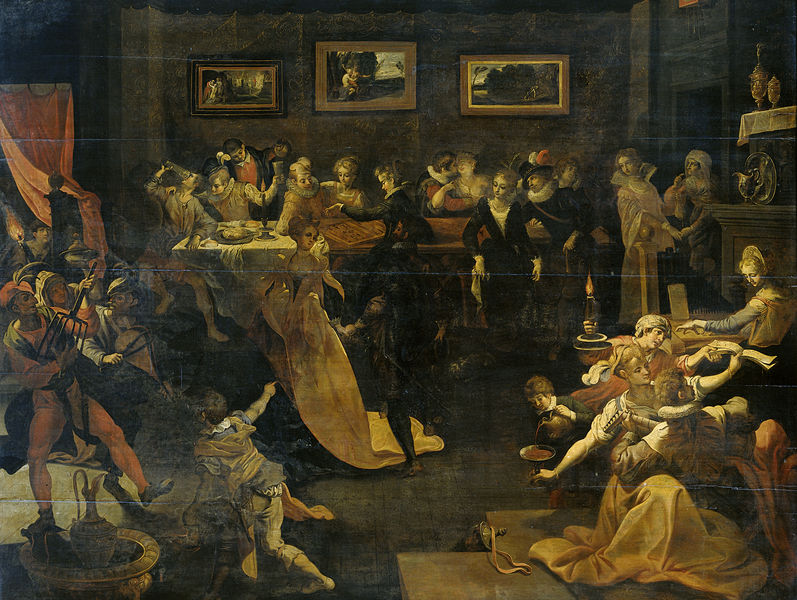
Titel: Nachtbanket en maskerade
Künstler: Joos van Winghe
Standort: Amsterdam
Institution: Rijksmuseum
Schlagwörter: dunkel, gemälde, schatten, frauen, menschen, kleider, licht, männer, raum, tisch, tische, zimmer, rot, gesellschaft, malerei, party, tanz, feier, gelage, trinken, teller, bild, vorhang, kind, musik, musiker, renaissance, kamin, kinder, kanne, vase, bilder, bank, saal, essen, salon, spielen, kerze, spiel, narr, orgie, rennaissance, abendgesellschaft, backgammon, reinessaince, billder